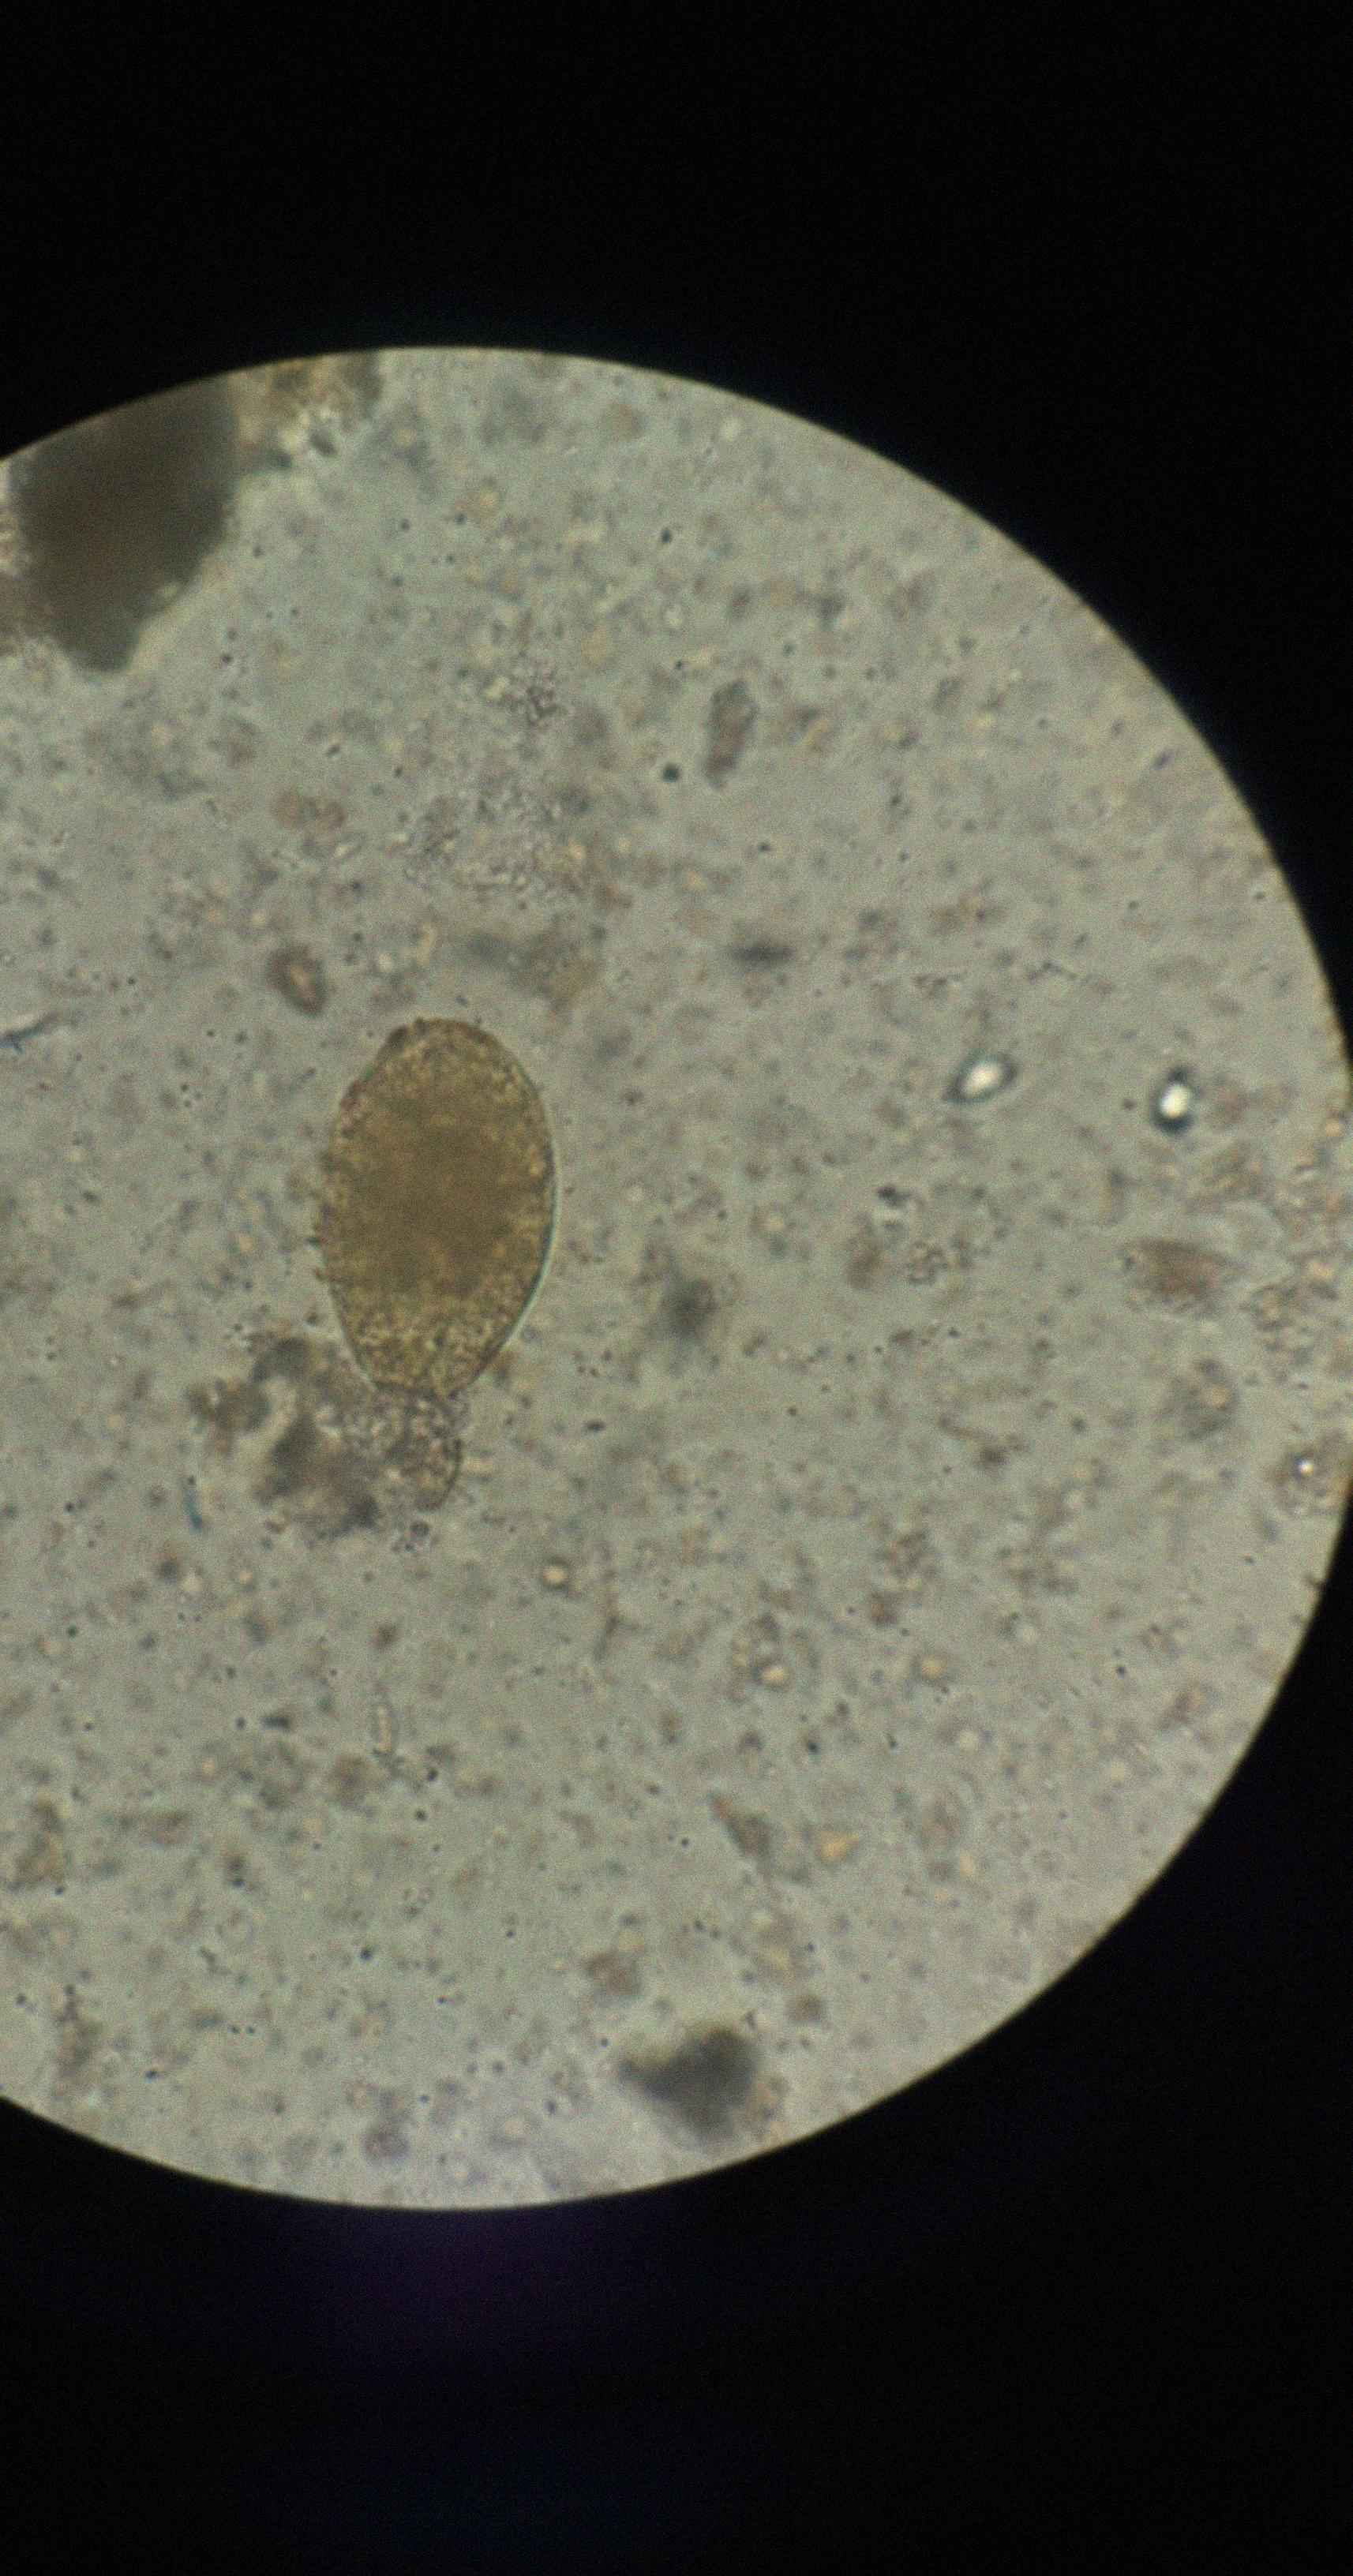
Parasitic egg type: Fasciolopsis buski